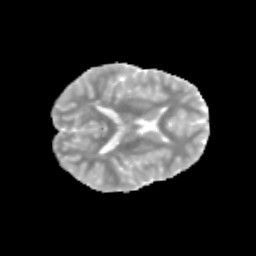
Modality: MD
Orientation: axial
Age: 13
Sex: male
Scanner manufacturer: siemens
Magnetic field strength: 3 T
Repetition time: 3.8 s
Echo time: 0.07 s